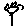
Label: flower